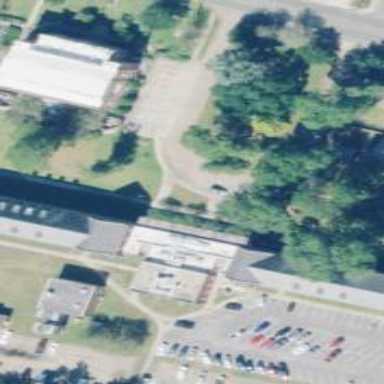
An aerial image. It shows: University building.